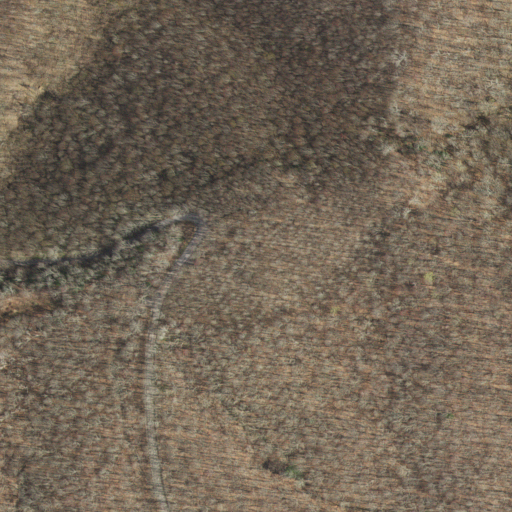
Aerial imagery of mountain in Virginia named Camp Rock containing deciduous forest and open development